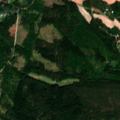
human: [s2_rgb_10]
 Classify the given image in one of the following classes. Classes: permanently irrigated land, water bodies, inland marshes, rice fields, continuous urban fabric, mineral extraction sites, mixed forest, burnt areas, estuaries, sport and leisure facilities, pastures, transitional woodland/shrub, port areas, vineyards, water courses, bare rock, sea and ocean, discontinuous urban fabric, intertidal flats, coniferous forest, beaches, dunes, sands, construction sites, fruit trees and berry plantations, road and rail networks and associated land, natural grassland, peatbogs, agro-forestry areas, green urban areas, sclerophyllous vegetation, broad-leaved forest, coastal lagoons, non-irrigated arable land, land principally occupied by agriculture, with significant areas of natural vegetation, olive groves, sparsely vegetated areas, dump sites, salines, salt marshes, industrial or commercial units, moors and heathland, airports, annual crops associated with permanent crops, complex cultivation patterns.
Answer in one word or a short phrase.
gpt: land principally occupied by agriculture, with significant areas of natural vegetation, broad-leaved forest, coniferous forest, mixed forest